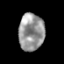
Tissue: prostate
Cell type: T cells
Senescence score: 0.3576
Nuclear area (px): 926
Mean DAPI intensity: 151.958